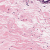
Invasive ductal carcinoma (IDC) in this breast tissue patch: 0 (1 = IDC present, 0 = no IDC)